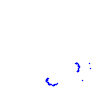
Particle: proton